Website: apple
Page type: cross-sells
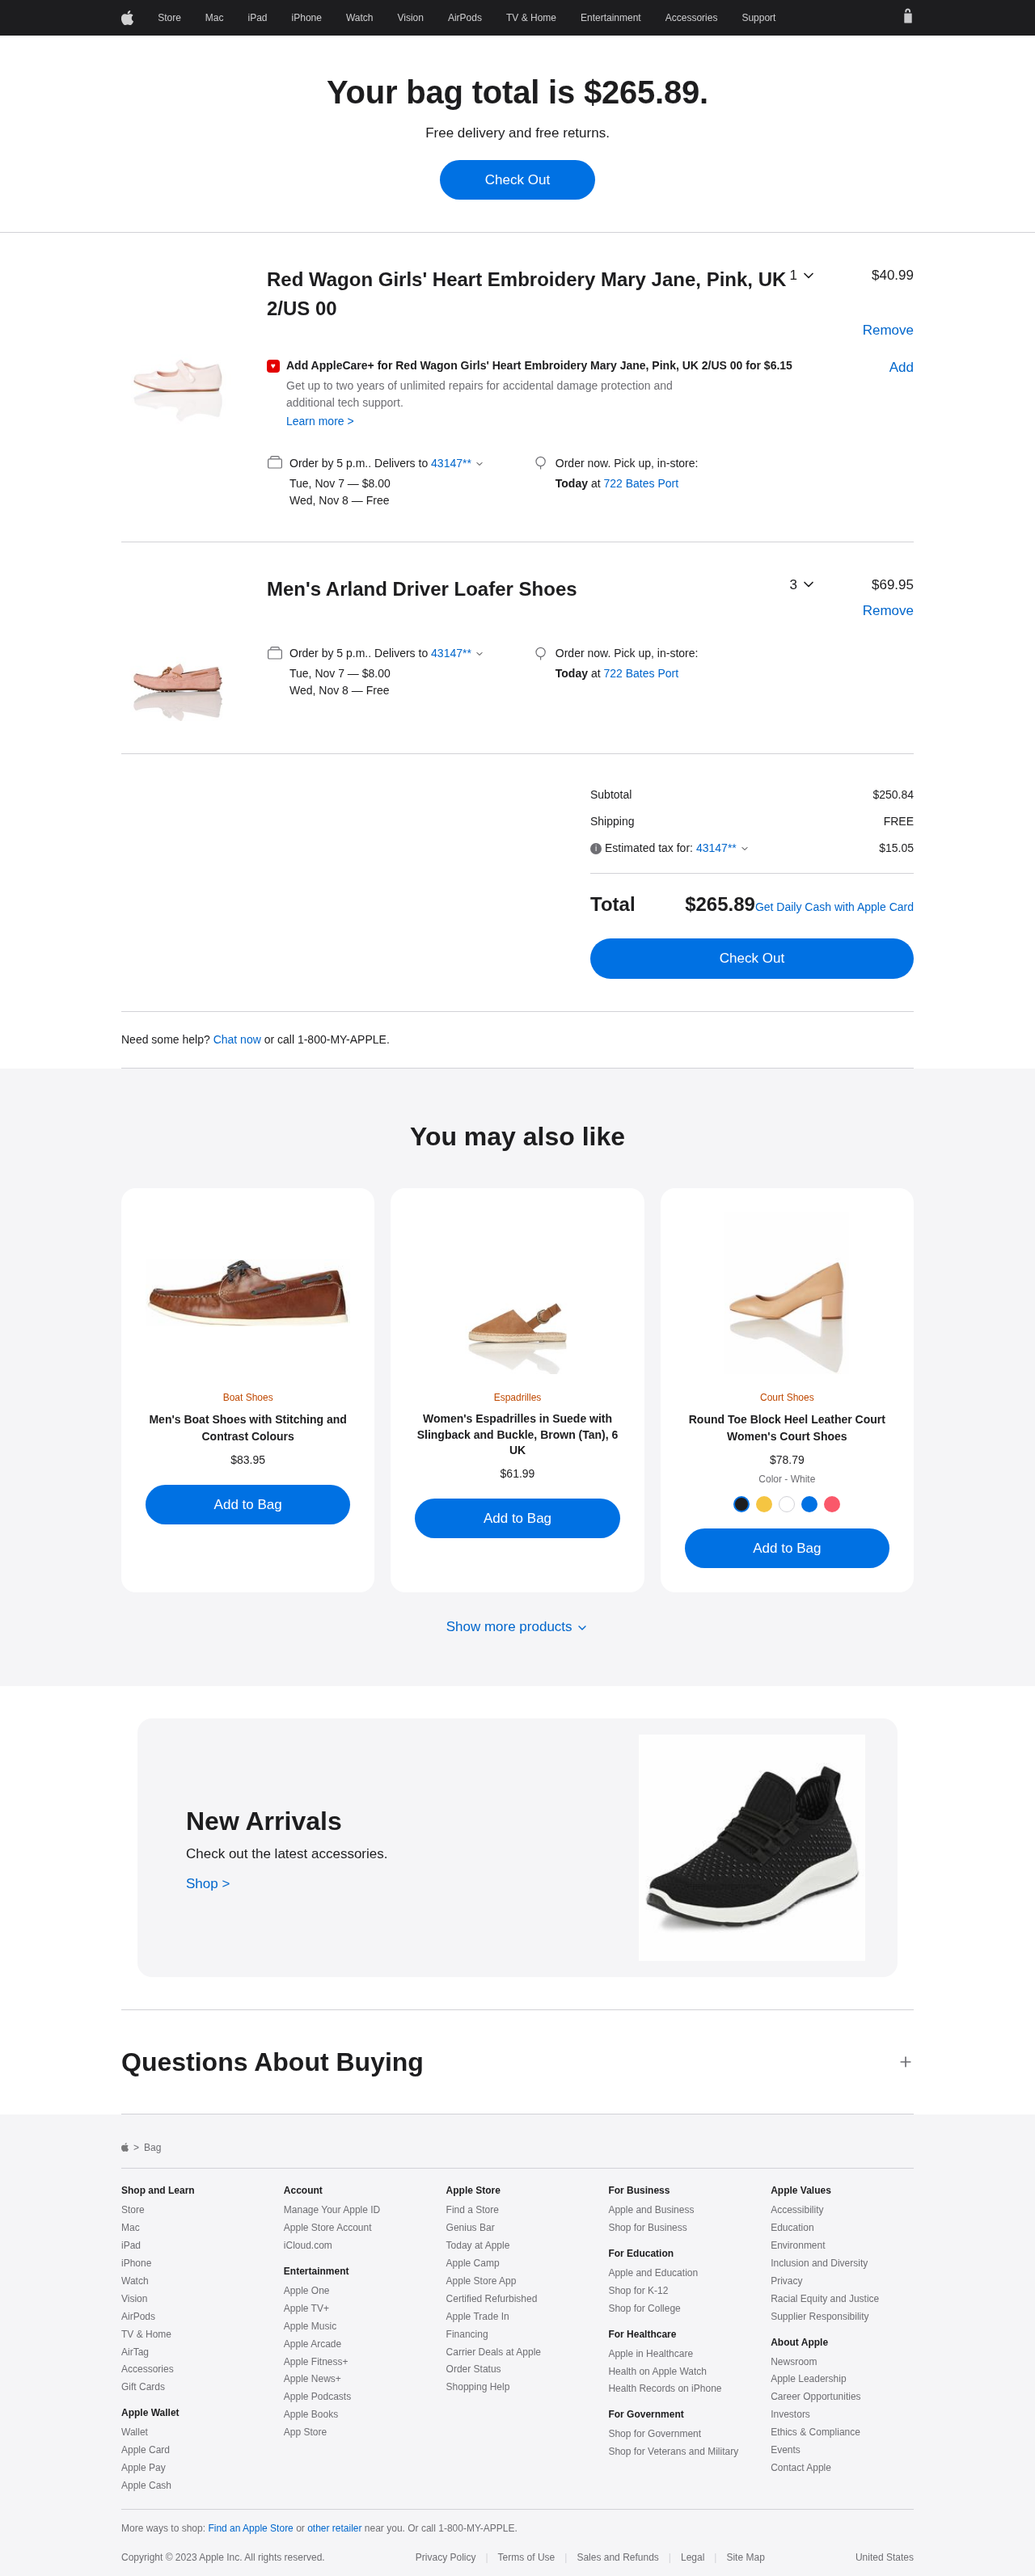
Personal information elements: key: PII_LOCATION1_STREET
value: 722 Bates Port
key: PII_POSTCODE
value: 43147
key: PII_POSTCODE2
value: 43147
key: PII_POSTCODE_FULL
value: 43147
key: PII_POSTCODE_NUMERIC
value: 43147
Product elements: key: PRODUCT1_NAME
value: Red Wagon Girls' Heart Embroidery Mary Jane, Pink, UK 2/US 00
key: PRODUCT1_PRICE
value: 40.99
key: PRODUCT1_QUANTITY
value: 1
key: PRODUCT2_NAME
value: Men's Arland Driver Loafer Shoes
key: PRODUCT2_PRICE
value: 69.95
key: PRODUCT2_QUANTITY
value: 3
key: PRODUCT3_ITEM_CATEGORY
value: Boat Shoes
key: PRODUCT3_NAME
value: Men's Boat Shoes with Stitching and Contrast Colours
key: PRODUCT3_PRICE
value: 83.95
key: PRODUCT4_ITEM_CATEGORY
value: Espadrilles
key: PRODUCT4_NAME
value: Women's Espadrilles in Suede with Slingback and Buckle, Brown (Tan), 6 UK
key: PRODUCT4_PRICE
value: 61.99
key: PRODUCT5_ITEM_CATEGORY
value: Court Shoes
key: PRODUCT5_NAME
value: Round Toe Block Heel Leather Court Women's Court Shoes
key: PRODUCT5_PRICE
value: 78.79
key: PRODUCT1_NAME2
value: Red Wagon Girls' Heart Embroidery Mary Jane, Pink, UK 2/US 00
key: PRODUCT1_APPLECARE_PRICE
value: $6.15
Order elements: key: ORDER_TOTAL
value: $265.89
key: ORDER_DELIVERY_DATE
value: Tue, Nov 7
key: ORDER_DELIVERY_DATE2
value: Wed, Nov 8
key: ORDER_DELIVERY_DATE3
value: Tue, Nov 7
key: ORDER_DELIVERY_DATE4
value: Wed, Nov 8
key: ORDER_SUBTOTAL
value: $250.84
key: ORDER_SHIPPING_COST
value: FREE
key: ORDER_TAX
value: $15.05
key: ORDER_TOTAL2
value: $265.89